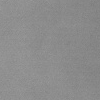
Atmospheric dust classification: dusty